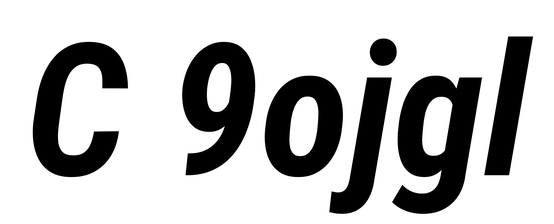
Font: Roboto-Italic_Condensed_Bold_Italic